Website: apple
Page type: customer-info-address
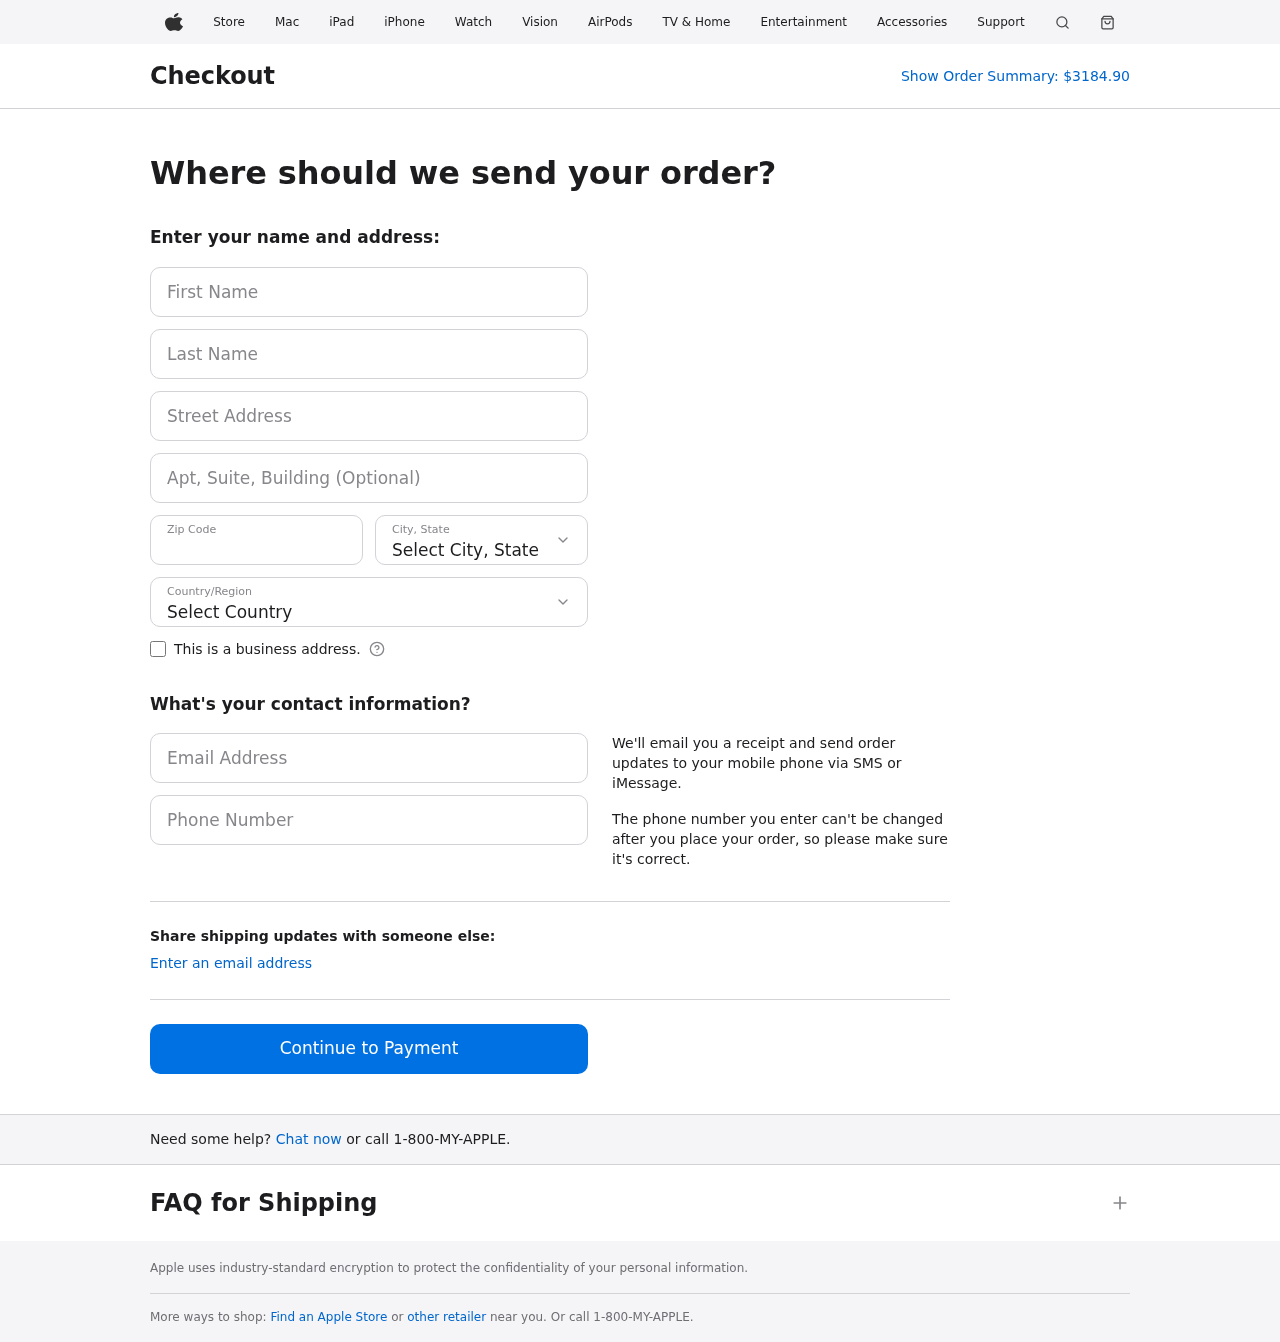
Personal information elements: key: PII_CITY_STATE
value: New Stephen, WY
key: PII_COUNTRY
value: United States
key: PII_EMAIL
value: manuelballard@gmail.com
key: PII_FIRSTNAME
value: Manuel
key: PII_LASTNAME
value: Ballard
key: PII_PHONE
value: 8504642064
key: PII_POSTCODE
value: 00629
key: PII_STREET
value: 6255 Brown Circles Suite 962
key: PII_STREET2
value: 392 Meghan Stream
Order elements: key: ORDER_TOTAL
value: $3184.90